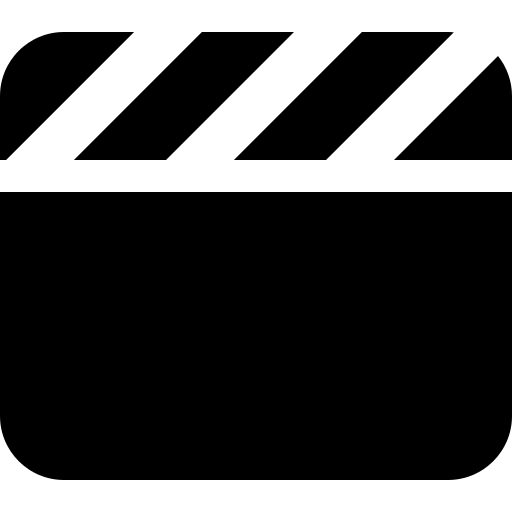
Tags: icon, FontAwesome, fa-icon, solid, clapperboard